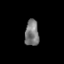
Tissue: skin
Cell type: Epithelial cells
Senescence score: 0.1619
Nuclear area (px): 359
Mean DAPI intensity: 120.836